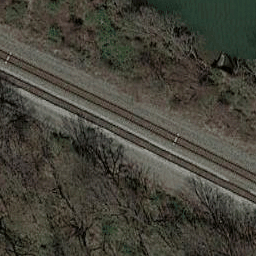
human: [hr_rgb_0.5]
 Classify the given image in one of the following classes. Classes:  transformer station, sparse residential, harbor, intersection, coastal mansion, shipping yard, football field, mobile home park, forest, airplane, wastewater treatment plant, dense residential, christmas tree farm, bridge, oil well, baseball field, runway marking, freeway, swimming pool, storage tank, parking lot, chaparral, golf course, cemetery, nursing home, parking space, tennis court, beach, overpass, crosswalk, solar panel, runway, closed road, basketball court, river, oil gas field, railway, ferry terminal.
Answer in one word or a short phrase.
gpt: railway